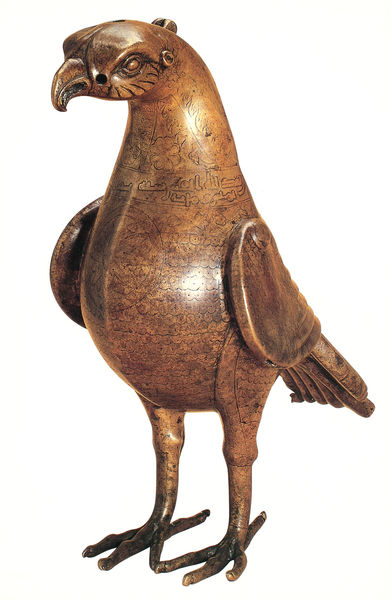
Titel: Ewer in the form of a bird
Institution: St. Petersburg, Eremitage
Schlagwörter: adler, falke, flügel, gott, kopf, vogel, braun, holz, licht, orange, federn, stehen, flach, auge, stehend, ohren, skulptur, beine, schwanz, schrift, schnabel, feathers, gold, inschrift, metall, brown, wooden, bauch, bronze, plastik, reflexion, foto, haken, gebogen, krallen, jagd, gravur, arabisch, wood, greifvogel, ear, head, feet, metal, guss, bird, tail, falcon, story, writing, photo, sculpture, wings, ägypten, art, shiny, seal, animal, eye, legs, patina, chest, bussard, figure, claws, evangelist, brass, hyroglyphen, beak, raubvogel, schwanzfedern, bronce, standing, wing, angry, isis, osiris, tool, copper, detailed, re, carved, hawk, claw, reflective, lid, carve, embellished, talon, smooth, figurine, polished, bolts, etched, burnished, fasteners, geathers